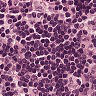
Metastatic tissue present: no